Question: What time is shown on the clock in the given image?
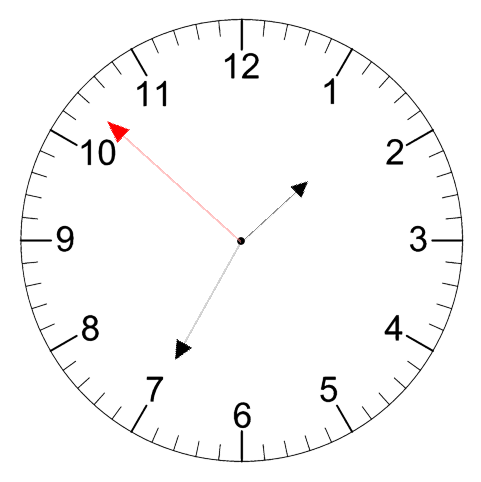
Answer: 01:34:52